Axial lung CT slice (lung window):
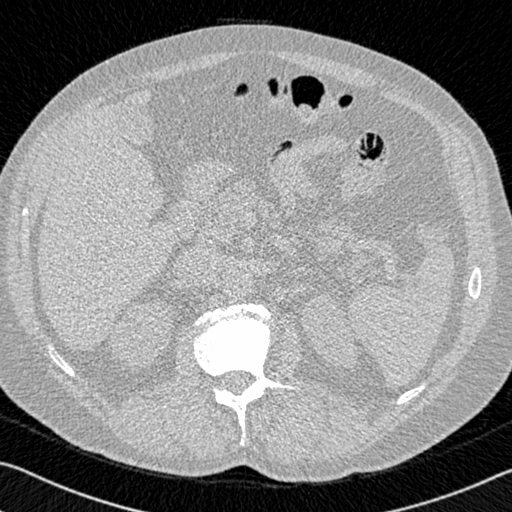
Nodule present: no